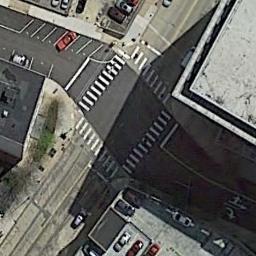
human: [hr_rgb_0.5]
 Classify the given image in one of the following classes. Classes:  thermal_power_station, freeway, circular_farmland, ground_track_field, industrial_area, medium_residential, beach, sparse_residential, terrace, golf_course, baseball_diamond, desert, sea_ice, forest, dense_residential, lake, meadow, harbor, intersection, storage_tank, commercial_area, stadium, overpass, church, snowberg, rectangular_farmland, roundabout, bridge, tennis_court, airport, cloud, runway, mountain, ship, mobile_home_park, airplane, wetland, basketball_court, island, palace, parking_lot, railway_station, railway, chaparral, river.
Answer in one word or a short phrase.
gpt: intersection